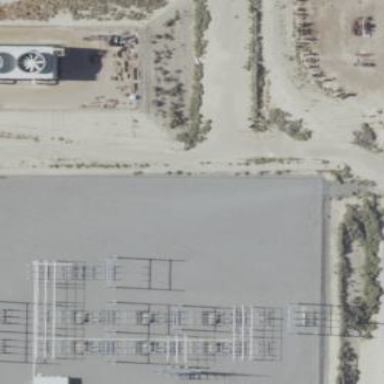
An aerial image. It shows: Power substation.